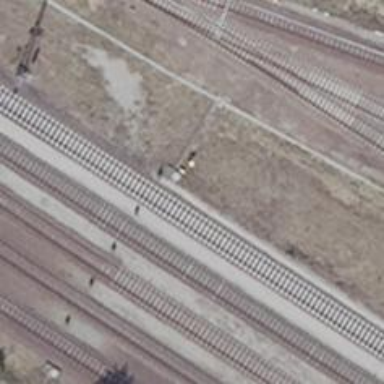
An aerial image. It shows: Railway signal.